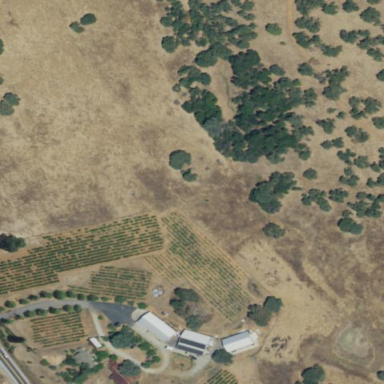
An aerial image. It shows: Vineyard where grapes are grown.